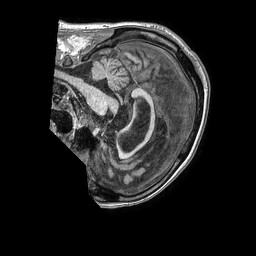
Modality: T1w
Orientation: sagittal
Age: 55
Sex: male
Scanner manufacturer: philips
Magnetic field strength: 1.5 T
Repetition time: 0.007872 s
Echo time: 0.00362 s